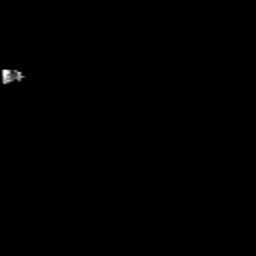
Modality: FA
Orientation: coronal
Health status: healthy
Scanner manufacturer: siemens
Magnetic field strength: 3 T
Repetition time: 12 s
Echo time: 0.092 s